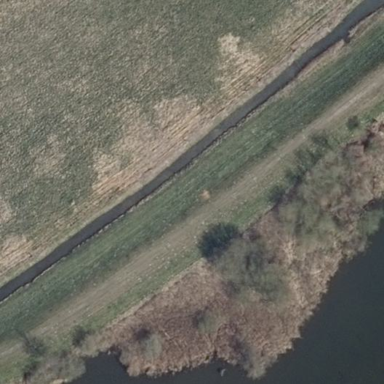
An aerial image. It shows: Reedbed in wetland area.